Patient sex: M
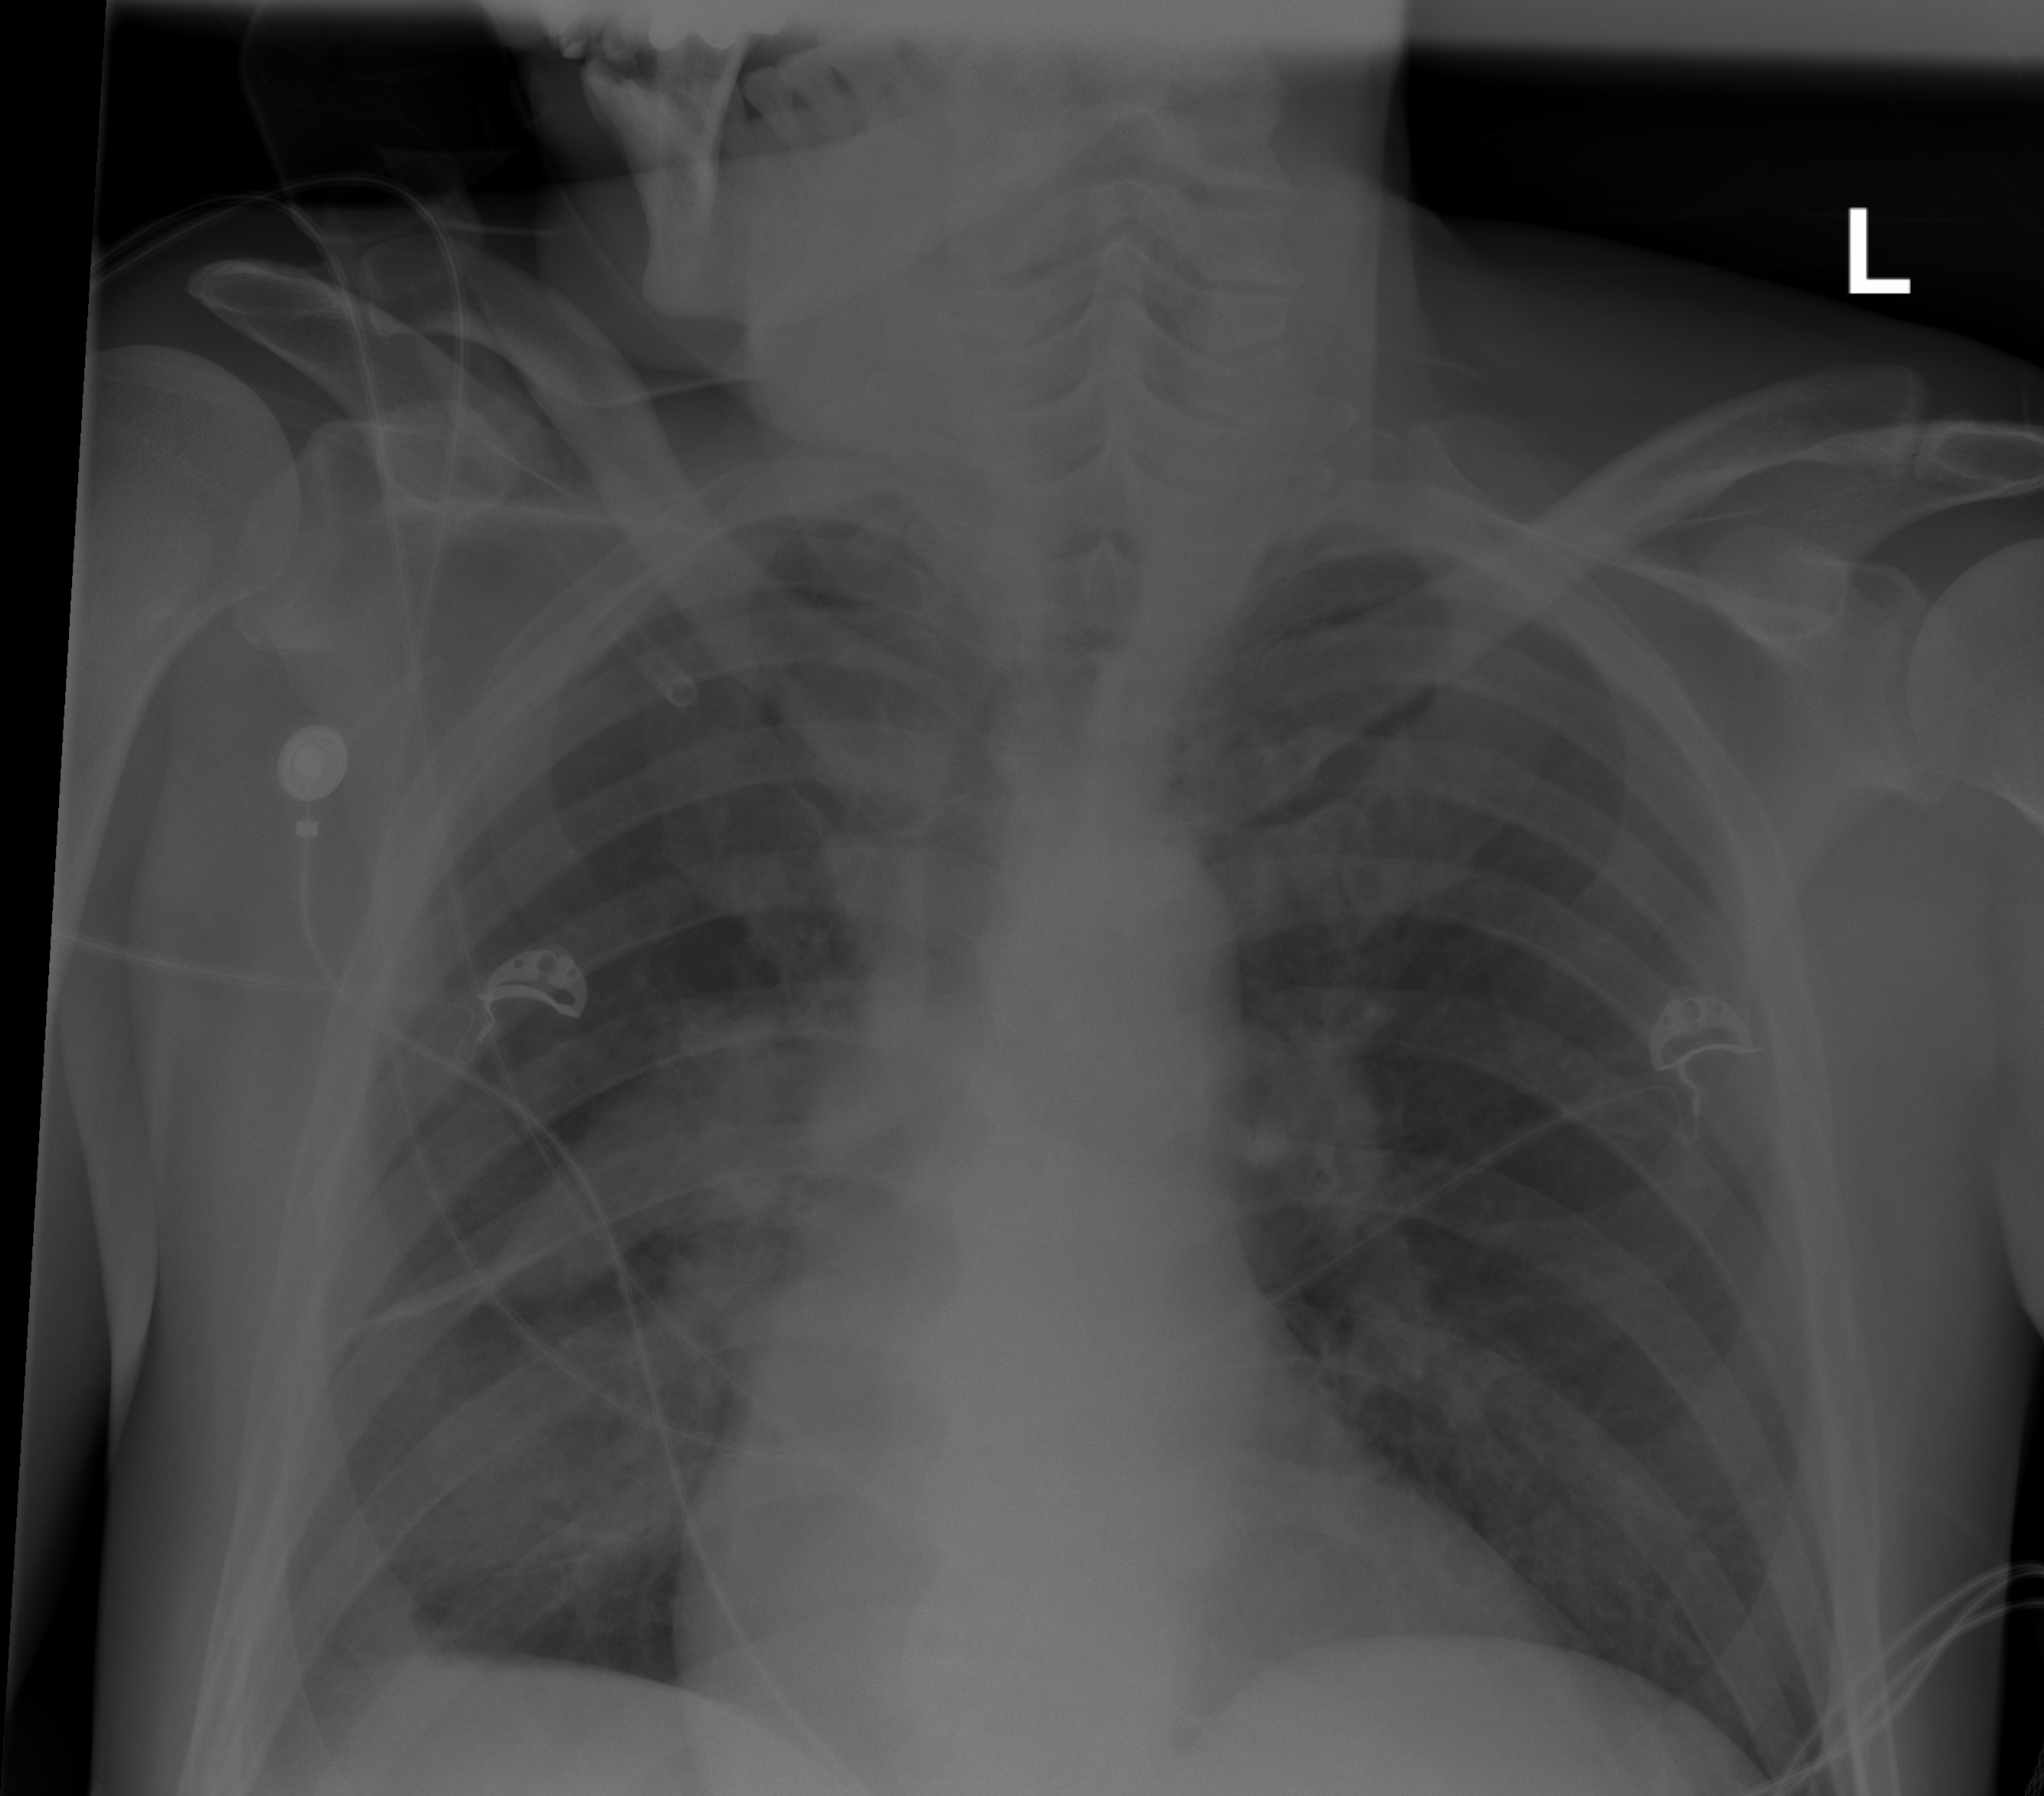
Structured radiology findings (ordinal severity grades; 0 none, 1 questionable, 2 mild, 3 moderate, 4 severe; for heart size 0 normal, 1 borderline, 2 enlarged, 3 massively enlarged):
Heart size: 1
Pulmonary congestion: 0
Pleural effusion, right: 1
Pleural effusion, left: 0
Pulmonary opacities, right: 2
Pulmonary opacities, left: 0
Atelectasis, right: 2
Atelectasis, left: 0